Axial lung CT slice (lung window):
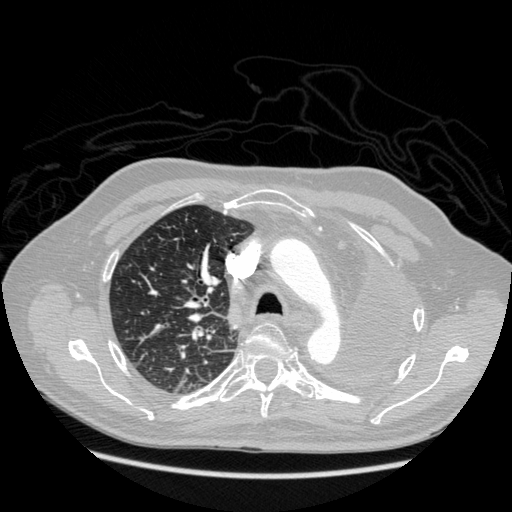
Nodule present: no